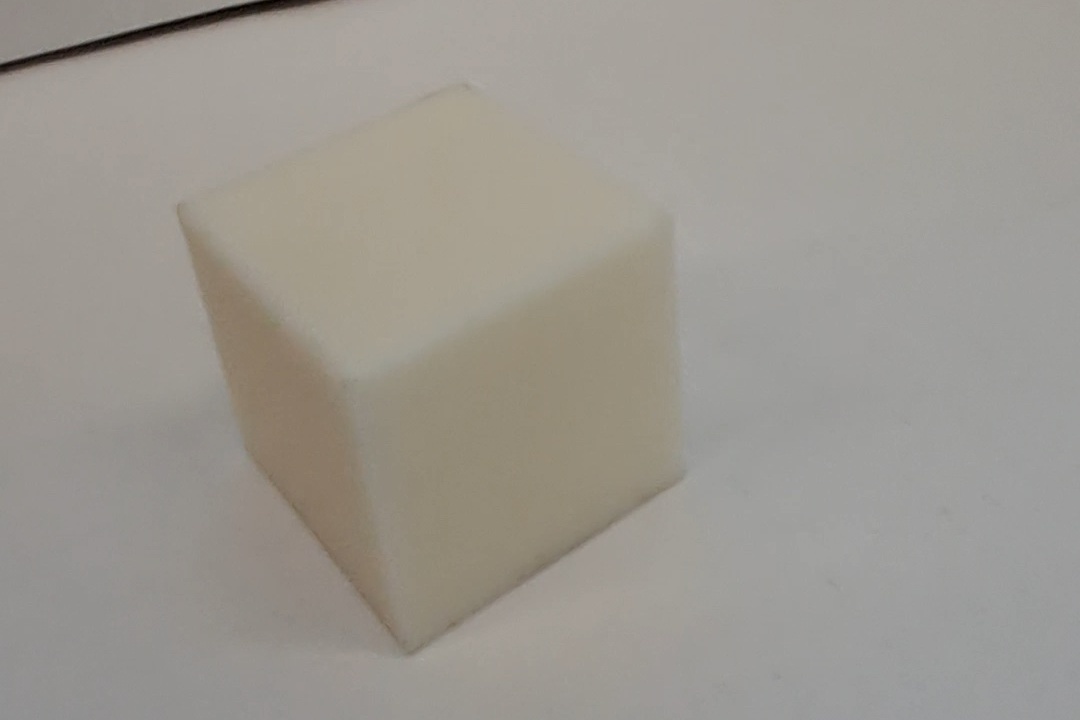
Label: Cuboid